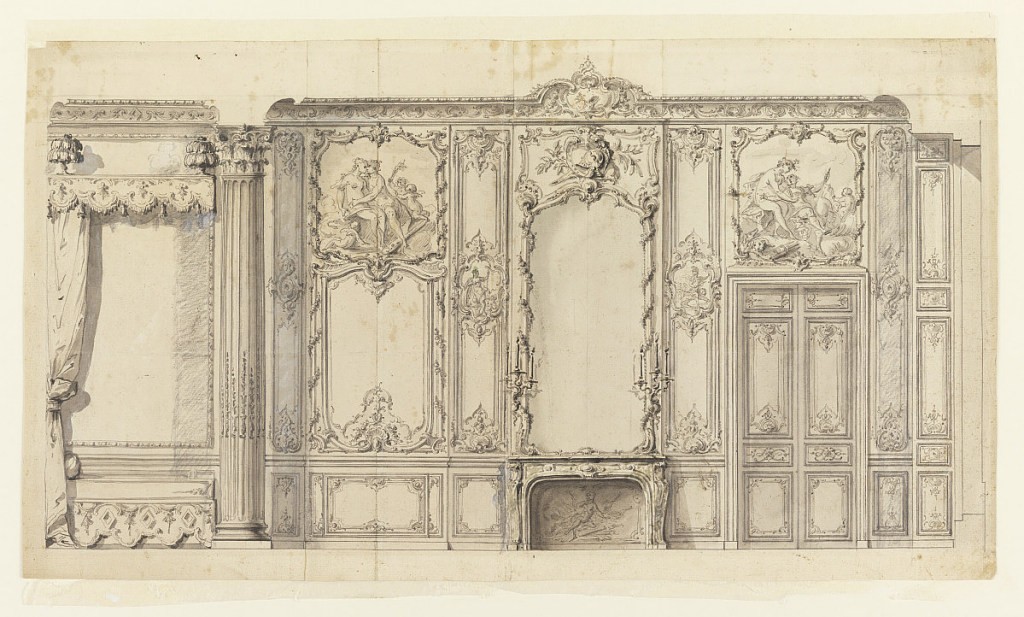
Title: Wall Elevation of the Bedroom of the Prince de Rohan, Hôtel de Soubise, Paris
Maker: Germain Boffrand, French, 1667–1754
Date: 1735–36
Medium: Pen and black, gray ink, brush and gray and green wash, black chalk, graphite, and white gouache, on three joined sheets of white laid paper; incised, verso reddened for transfer to engraving plate
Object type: Drawing
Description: The elevation shows a bed alcove at left, set beside a Corinthian column. The rest of the interior shows a fireplace, center, and a double paneled door at the right. The wooden paneling is richly carved and inset with paintings in the over-door and above the panel at left of the fireplace.